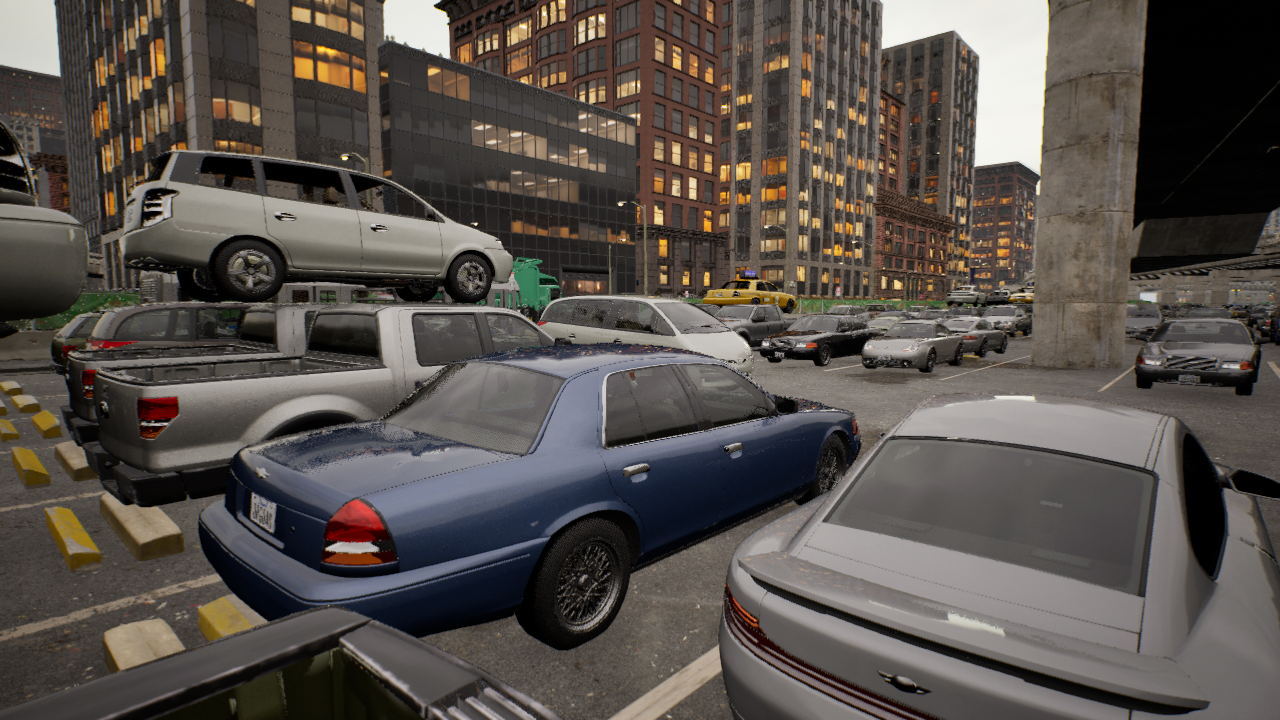
Venue: arterial
Lighting: golden hour
Vehicle rig: minivan